Question: I'm trying to insert several values into a database.
First I add these values to array (function/other code omitted):
'''
$name = (isset($_POST['name']) ? ($_POST['name']) : "name");
$email = (isset($_POST['email']) ? ($_POST['email']) : "email");
$username = $mysqli->real_escape_string($_POST['username']);
$password = $mysqli->real_escape_string(md5($_POST['password']));
'''
Like so:
'''
$formvars = array();
array_push($formvars, $name, $email, $username, $password);
'''
Then call function to insert:
'''
$sql = array();
for ($i = 0; $i < count($formvars);$i++) {
$sql[] = $formvars[$i];
}
print_r(implode(',', $sql));
$qry = 'INSERT INTO chinesegame (name, email, username, password) VALUES '. implode(',' , $sql);
if(!$mysqli->query($qry))
{
echo "Error inserting data to the table
query:$qry";
return false;
}
return true;
'''
My DB structure is as such:

It's giving me an insert error:
> Error inserting data to the table query:INSERT INTO chinesegame (name,
email, username, password)
Dan,dthusky@gmail.com,danman,827ccb0eea8a706c4c34a16891f84e7b
Can I not build an insert string like that?
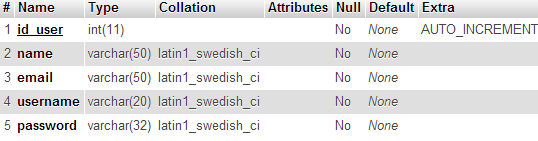
Answer: You forgot your "VALUES" keyword. and parenthesis help too. You also need all of the values to be in quotes, here is the correct version:
'''
$qry = 'INSERT INTO chinesegame (name, email, username, password) VALUES ("'. implode('","' , $sql). '")';
'''
Also, mysqli->query takes a connection variable first which has the connection information to the database, it should look like this:
'''
$connection = mysqli_connect("localhost","my_user","my_password","my_db");
if(!$mysqli->query($connection, $qry))
'''
Also, for the record,
'''
$sql = array();
for ($i = 0; $i < count($formvars);$i++) {
$sql[] = $formvars[$i];
}
'''
could be replaced with
'''
$sql = $formvars;
'''
there is no reason to loop through the whole thing getting them one at a time.